Field crop: maize
Growth stage: 2
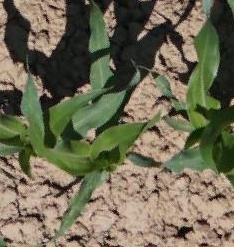
Species: maize